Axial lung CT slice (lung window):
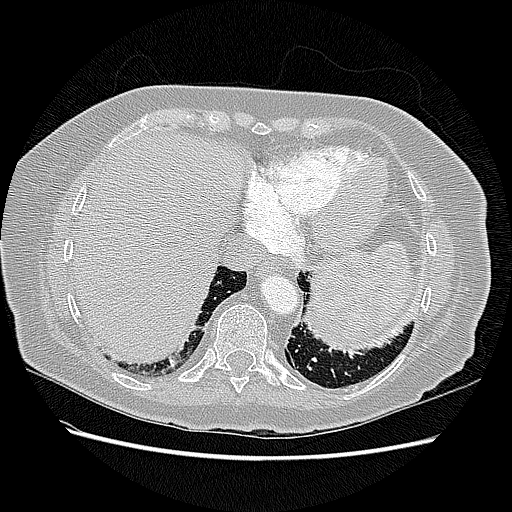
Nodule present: no